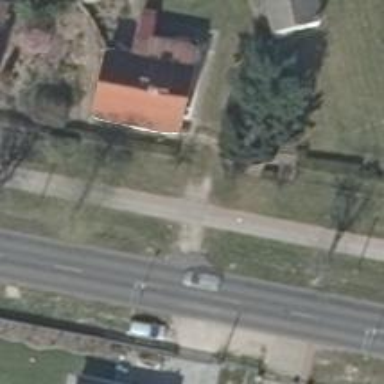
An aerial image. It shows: Sidewalk.